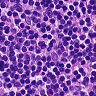
Metastatic tissue present: no